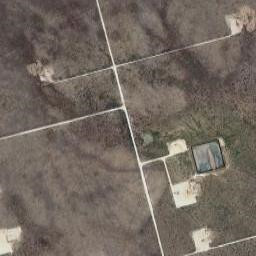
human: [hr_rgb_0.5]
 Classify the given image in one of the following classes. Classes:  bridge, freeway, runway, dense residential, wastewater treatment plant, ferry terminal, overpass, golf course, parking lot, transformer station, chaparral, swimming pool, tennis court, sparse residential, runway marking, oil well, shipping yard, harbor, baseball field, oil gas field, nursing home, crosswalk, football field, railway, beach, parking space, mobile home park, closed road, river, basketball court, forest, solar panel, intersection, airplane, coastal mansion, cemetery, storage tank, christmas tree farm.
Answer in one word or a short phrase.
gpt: oil gas field